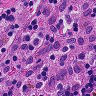
Metastatic tissue present: no